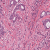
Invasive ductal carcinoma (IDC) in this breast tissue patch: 1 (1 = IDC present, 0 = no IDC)